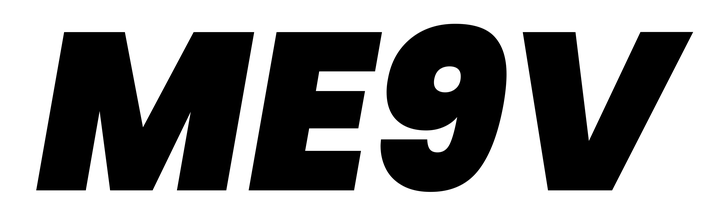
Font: Poppins-BlackItalic